Question: In Matlab 2012b, Mathworks switched from menus and toolbars to the ribbon. One thing which I cannot find so far is the drop-down list of code cells. This is what it used to look in Matlab 2012a:

Does anyone know where it is now? Unfortunately, Matlab documentation on this topic still covers Matlab 2012a.
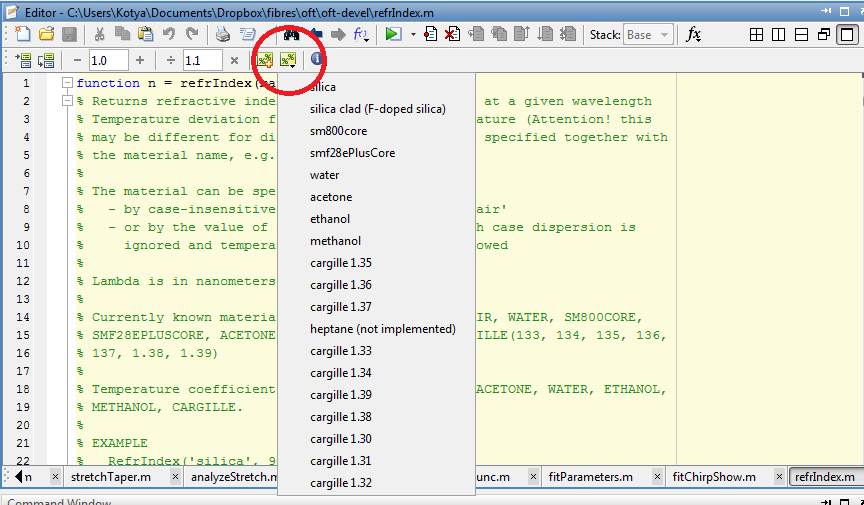
Answer: In the "editor" tab on the ribbon, there is a "Go To" dropdown that allows you to navigate sections (cell titles) or subfunctions.

When you click the "Go To" dropdown, you can select, in the blue title bar, whether you want to navigate sections (which are labeled "Section 1" etc, or with their cell titles), or subfunctions.